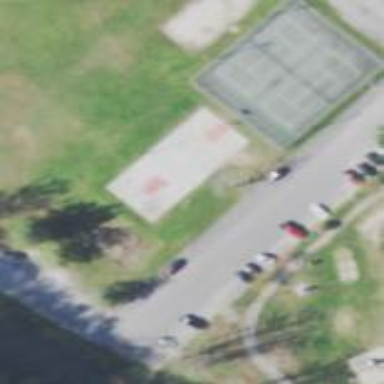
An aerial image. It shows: Tennis court on pitch.